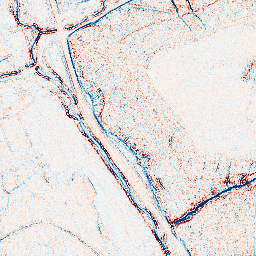
Category: edge_preserving
Decomposition family: bilateral
Decomposition parameters: d: 5
sigma_color: 75
sigma_space: 75
Upsampling method: fft_zeropad
Upsampling parameters: scale: 4
Upsampling scale: 4